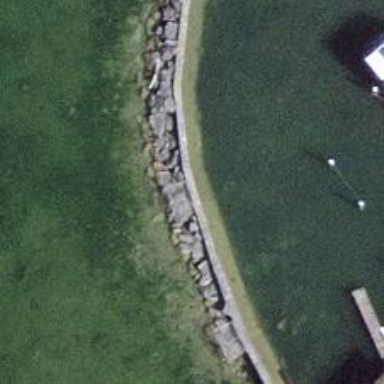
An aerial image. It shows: Breakwater structure.